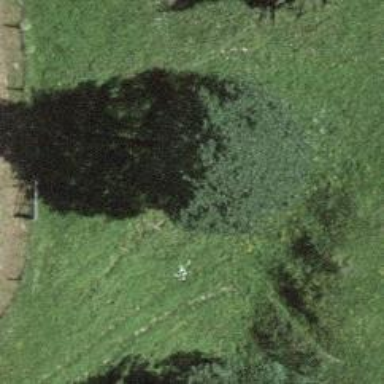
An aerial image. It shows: Beautiful tree in nature.